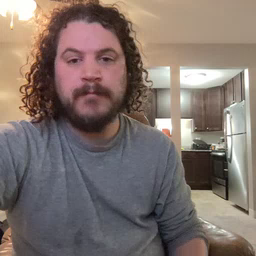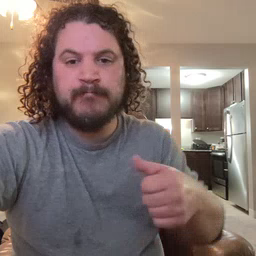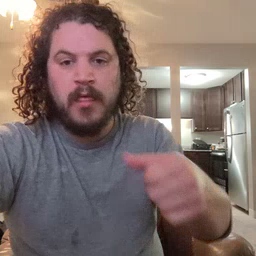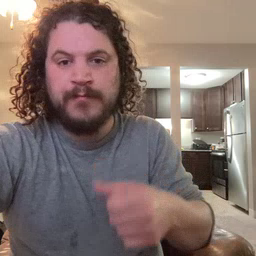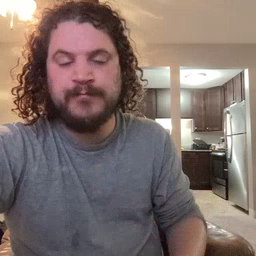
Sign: puzzle